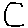
Label: moon